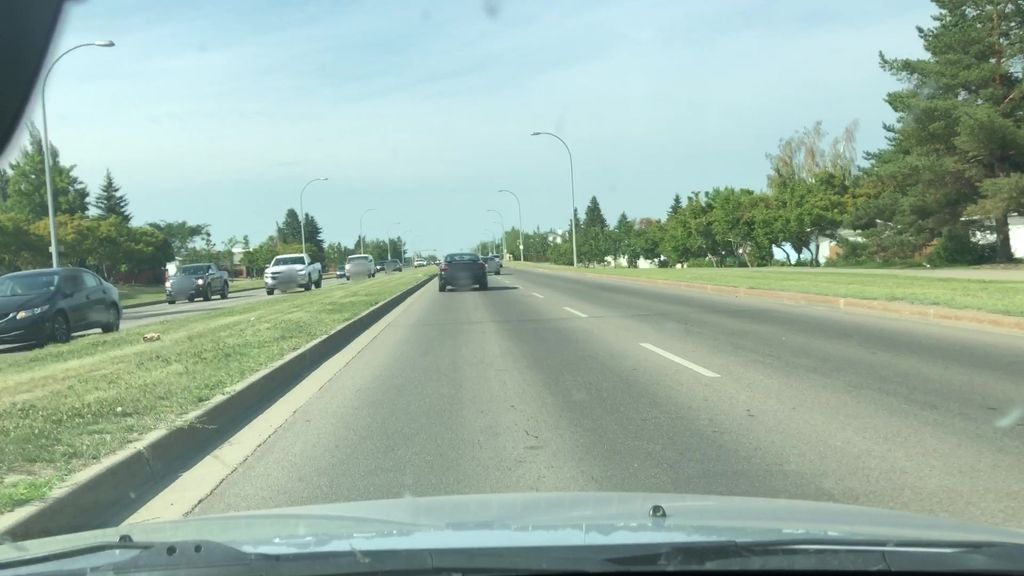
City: edmonton